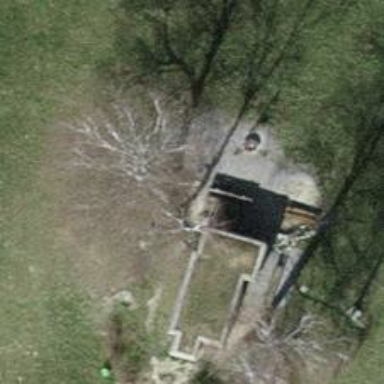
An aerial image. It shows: Picnic site with BBQ amenities available.